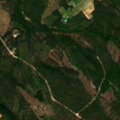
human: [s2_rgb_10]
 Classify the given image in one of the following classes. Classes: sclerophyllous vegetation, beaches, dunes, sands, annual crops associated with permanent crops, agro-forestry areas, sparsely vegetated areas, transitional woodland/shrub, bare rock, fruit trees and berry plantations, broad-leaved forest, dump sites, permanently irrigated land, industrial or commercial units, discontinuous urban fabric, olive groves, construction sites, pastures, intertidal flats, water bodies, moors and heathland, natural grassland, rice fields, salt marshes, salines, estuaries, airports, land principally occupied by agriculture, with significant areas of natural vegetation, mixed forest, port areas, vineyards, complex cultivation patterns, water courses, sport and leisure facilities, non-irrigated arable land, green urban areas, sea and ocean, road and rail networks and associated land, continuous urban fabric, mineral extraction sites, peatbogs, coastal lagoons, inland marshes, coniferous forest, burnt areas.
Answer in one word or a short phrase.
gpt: coniferous forest, mixed forest